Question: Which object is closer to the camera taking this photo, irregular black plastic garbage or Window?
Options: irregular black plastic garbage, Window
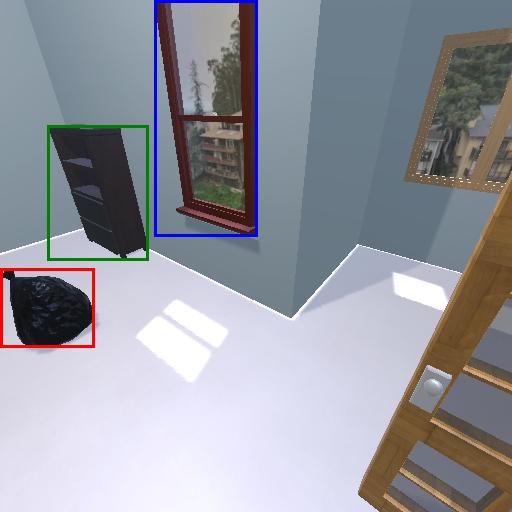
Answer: irregular black plastic garbage